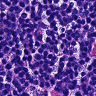
Metastatic tissue present: no